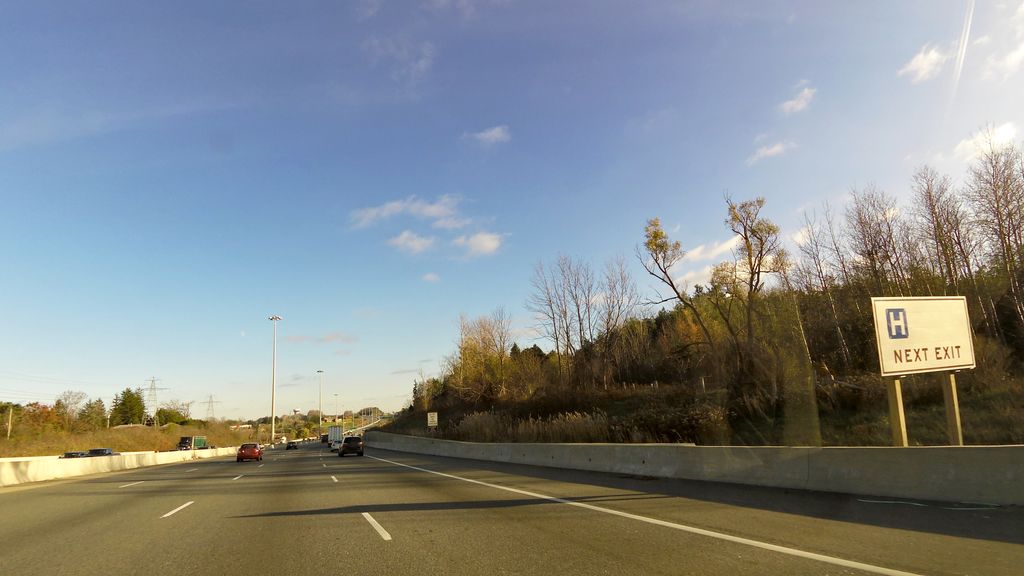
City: kitchener-waterloo